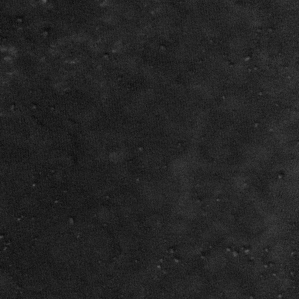
Label: frost